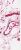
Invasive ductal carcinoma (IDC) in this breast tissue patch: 0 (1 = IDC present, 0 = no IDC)